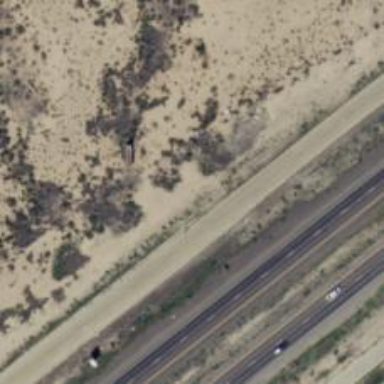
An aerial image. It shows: Abandoned road.